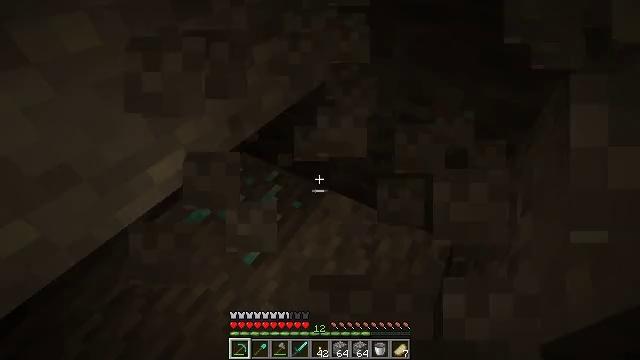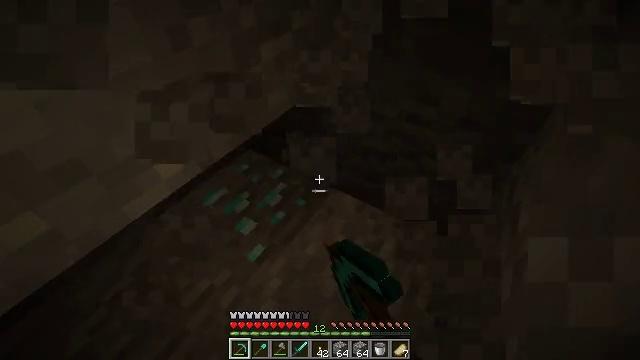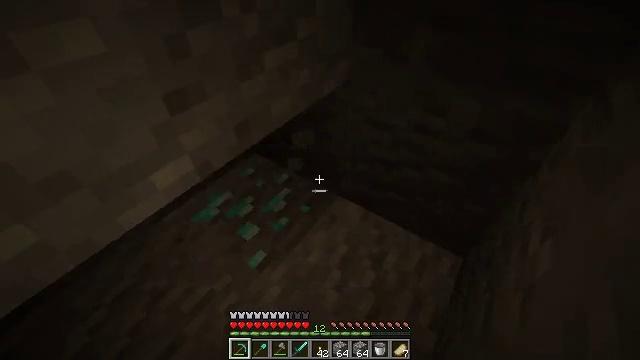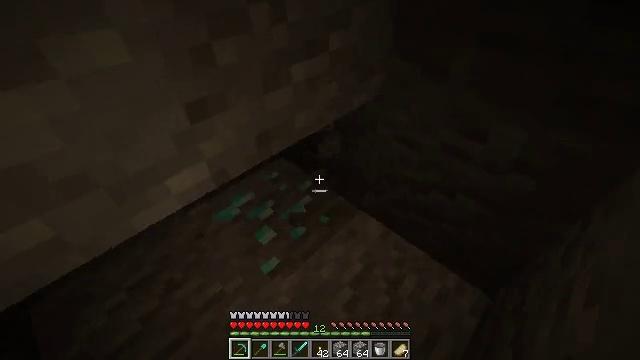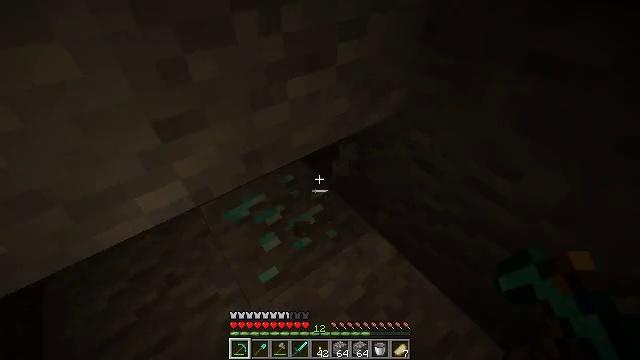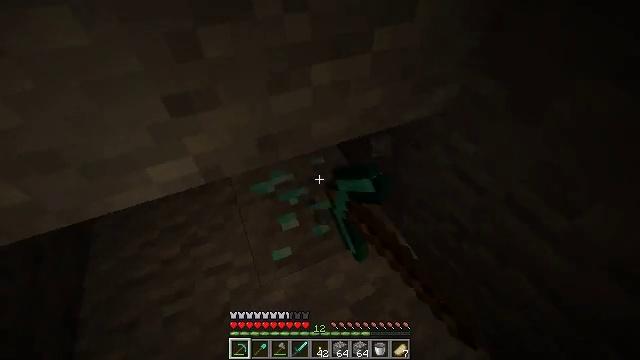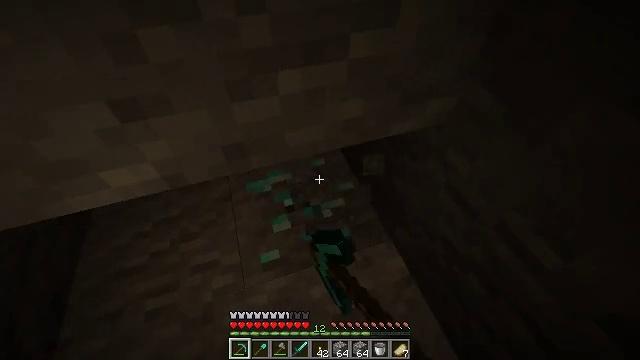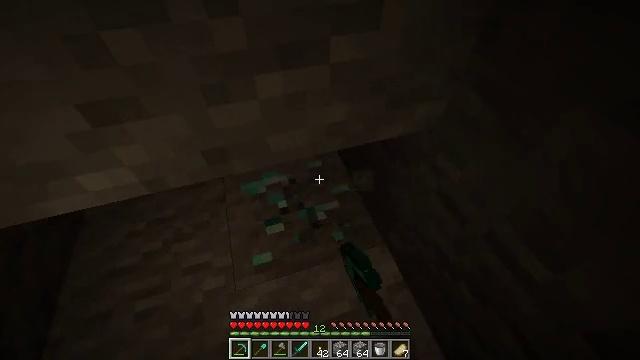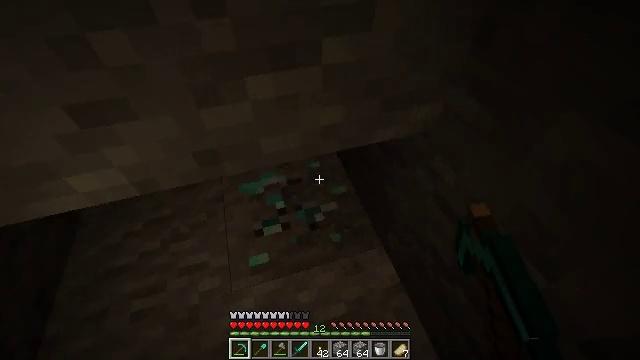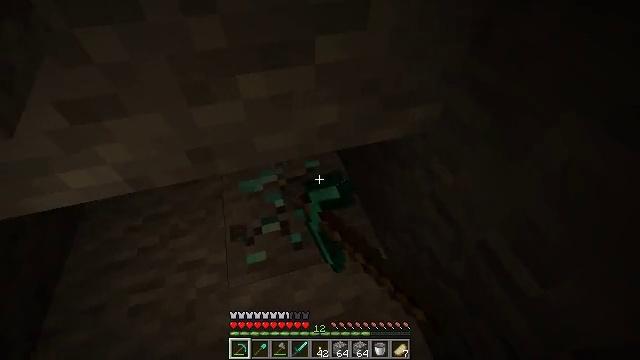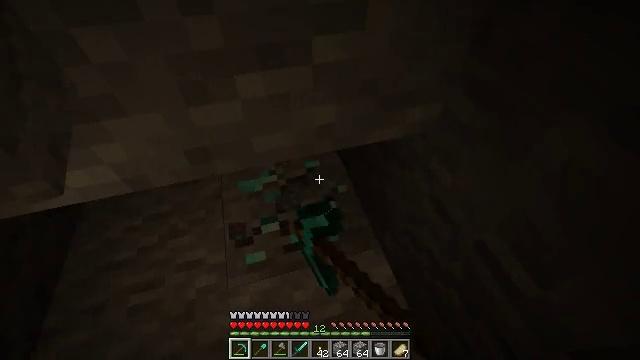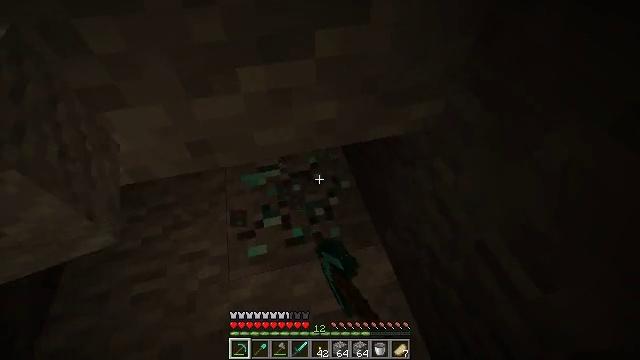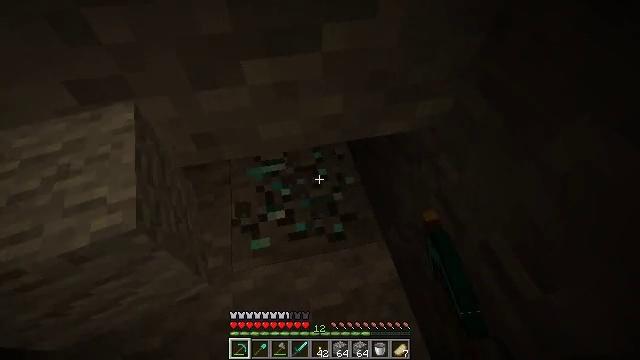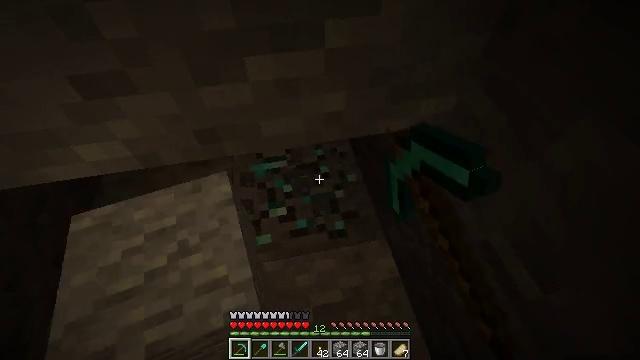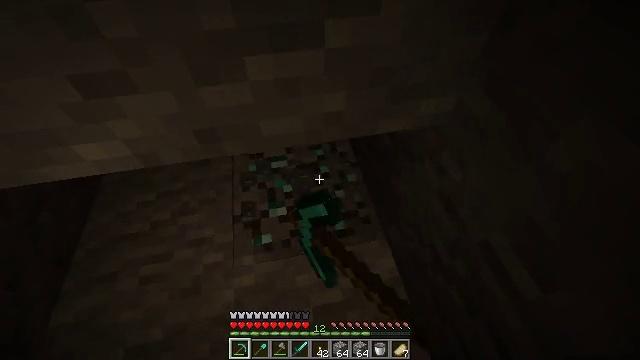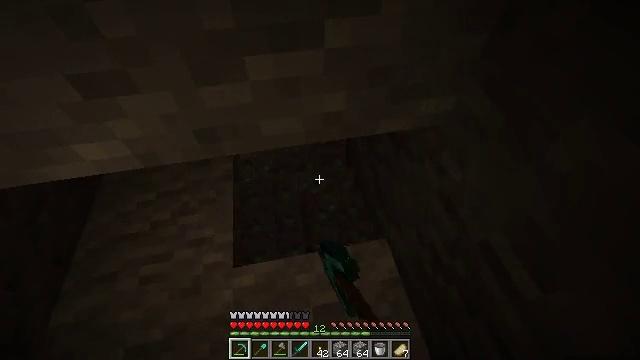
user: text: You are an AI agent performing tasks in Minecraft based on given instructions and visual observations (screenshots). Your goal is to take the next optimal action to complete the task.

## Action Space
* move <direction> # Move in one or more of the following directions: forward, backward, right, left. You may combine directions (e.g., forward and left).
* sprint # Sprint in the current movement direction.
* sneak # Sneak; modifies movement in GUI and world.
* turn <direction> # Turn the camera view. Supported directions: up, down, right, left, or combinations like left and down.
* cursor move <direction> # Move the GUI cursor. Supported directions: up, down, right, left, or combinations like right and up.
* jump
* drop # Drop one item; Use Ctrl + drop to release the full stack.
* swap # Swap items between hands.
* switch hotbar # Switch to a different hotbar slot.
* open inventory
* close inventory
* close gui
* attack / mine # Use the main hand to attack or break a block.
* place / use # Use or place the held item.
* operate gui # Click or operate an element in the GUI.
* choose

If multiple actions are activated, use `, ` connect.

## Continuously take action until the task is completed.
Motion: motion action
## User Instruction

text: Gather diamond ore with a pickaxe.
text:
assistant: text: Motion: turn left, attack / mine
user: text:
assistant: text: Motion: move right, turn left, attack / mine
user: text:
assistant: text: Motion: move forward and move right, turn left, attack / mine
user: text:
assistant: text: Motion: move forward and move right, turn left and down, attack / mine
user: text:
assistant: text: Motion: move forward and move right, turn left and down, attack / mine
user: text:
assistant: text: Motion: turn left and down, attack / mine
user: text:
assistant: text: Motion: attack / mine
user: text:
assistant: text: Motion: attack / mine
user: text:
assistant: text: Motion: turn left, attack / mine
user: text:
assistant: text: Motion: attack / mine
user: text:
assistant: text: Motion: turn left and down, attack / mine
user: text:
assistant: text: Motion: turn left and down, attack / mine
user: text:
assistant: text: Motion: attack / mine
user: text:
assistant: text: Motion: attack / mine
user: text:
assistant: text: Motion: attack / mine
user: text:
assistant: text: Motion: attack / mine
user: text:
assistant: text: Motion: attack / mine
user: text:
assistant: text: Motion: attack / mine
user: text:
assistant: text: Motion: attack / mine
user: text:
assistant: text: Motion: attack / mine